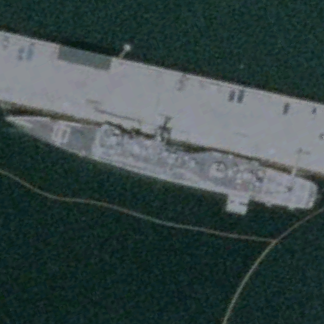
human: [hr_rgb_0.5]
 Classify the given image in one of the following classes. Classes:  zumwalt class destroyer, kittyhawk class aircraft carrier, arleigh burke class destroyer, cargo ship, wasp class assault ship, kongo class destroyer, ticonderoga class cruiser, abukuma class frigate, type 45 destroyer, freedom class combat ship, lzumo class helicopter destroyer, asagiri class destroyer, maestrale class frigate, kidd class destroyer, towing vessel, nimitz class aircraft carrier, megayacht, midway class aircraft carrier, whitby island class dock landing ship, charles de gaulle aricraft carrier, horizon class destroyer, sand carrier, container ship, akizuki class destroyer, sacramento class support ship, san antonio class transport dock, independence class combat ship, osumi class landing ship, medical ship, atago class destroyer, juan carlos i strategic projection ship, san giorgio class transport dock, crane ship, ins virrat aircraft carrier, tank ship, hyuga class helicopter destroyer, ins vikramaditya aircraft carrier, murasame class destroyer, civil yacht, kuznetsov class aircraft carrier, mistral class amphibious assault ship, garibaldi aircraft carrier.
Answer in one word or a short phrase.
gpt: Ticonderoga class cruiser